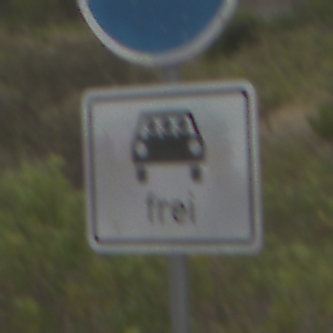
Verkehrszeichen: MehrfachbesetzePersonenkraftwagenFrei
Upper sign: Busssonderstreifen
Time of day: Midday
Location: Outdoor (Nature)
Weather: Overcast
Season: NotSpecified
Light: Natural